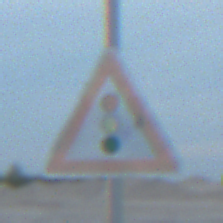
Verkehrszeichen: Lichtzeichenanlage
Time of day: SunriseSunset
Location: Outdoor (Beach)
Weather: PartlyCloudy
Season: NotSpecified
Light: Natural